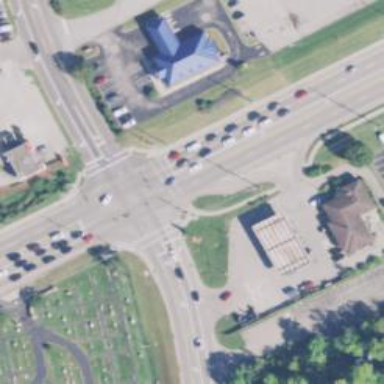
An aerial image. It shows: Marked road crossing.